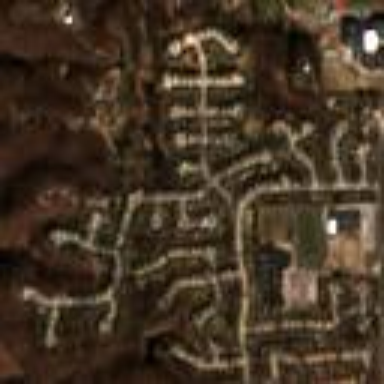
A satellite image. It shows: Residential area within neighborhood.